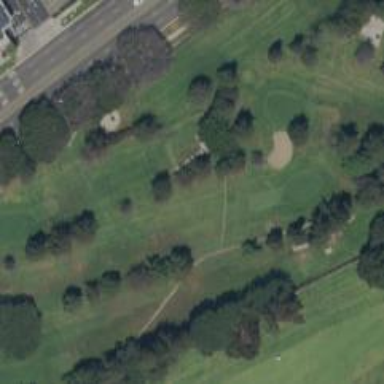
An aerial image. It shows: Footway that resembles golf path.